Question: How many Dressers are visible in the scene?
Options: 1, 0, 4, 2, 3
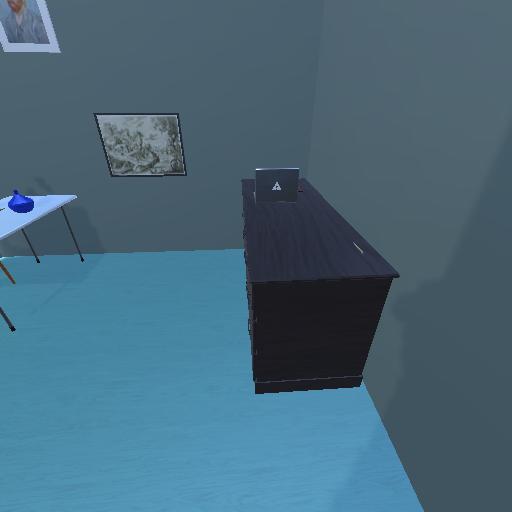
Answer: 1